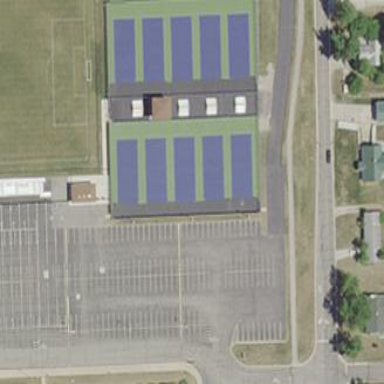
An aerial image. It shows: Sports centre with focus on tennis.